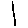
Label: line